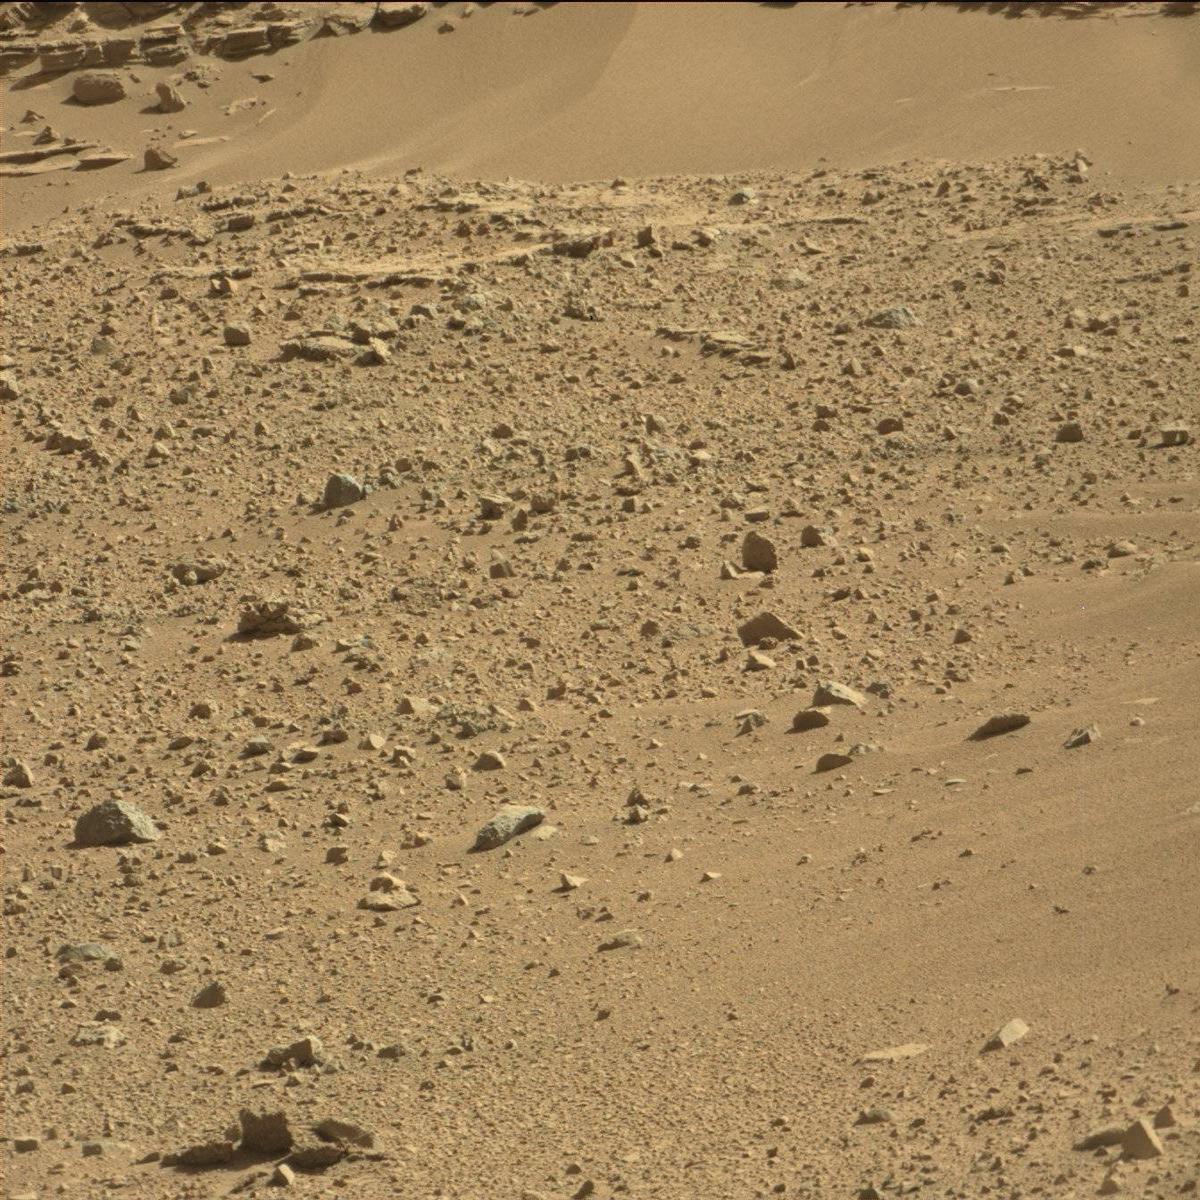
Terrain classes present: Bedrock, Sand / Soil